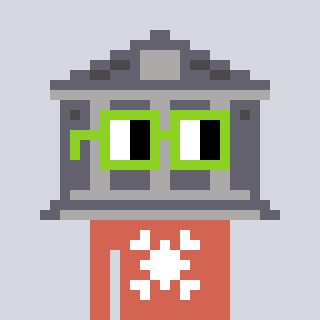
a pixel art character with square light green glasses, a bank-shaped head and a peachy-colored body on a cool background